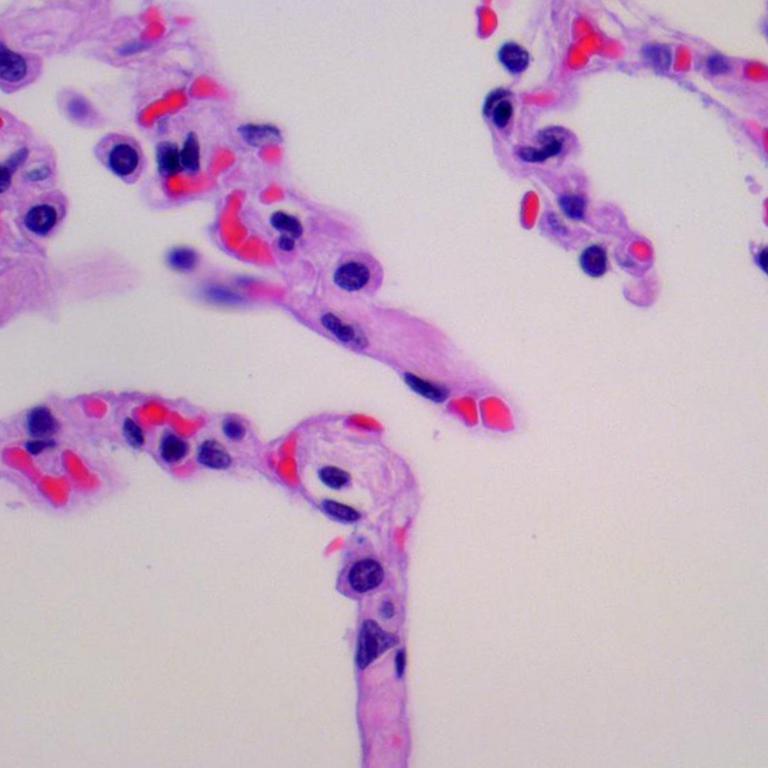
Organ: lung
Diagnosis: benign